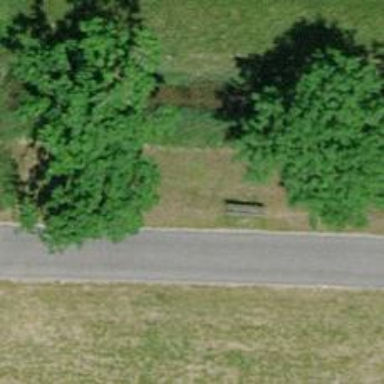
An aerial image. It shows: Brown bench.